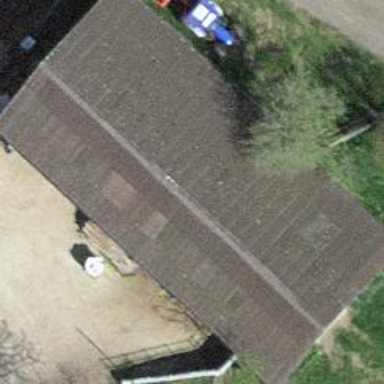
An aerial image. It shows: Shed.